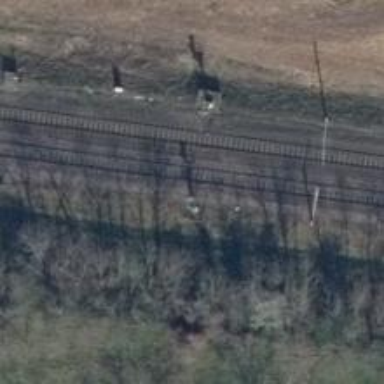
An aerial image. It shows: Railway signal.